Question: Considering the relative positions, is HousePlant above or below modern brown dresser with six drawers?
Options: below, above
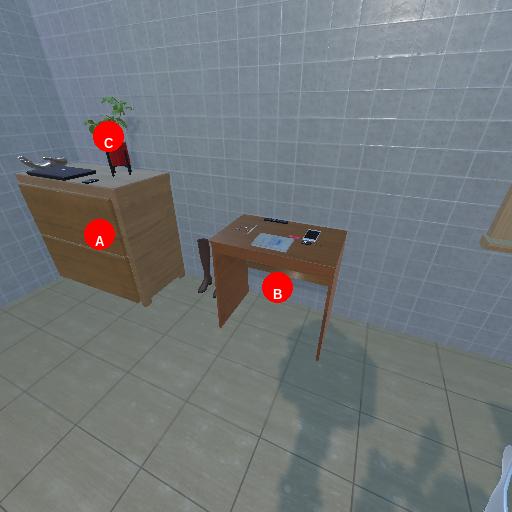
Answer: below